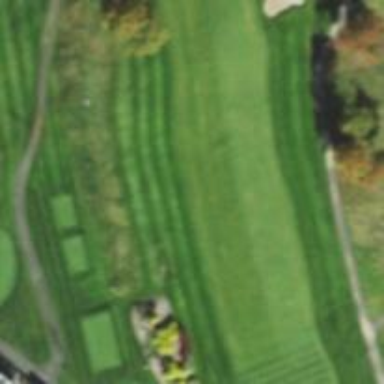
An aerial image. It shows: Golf hole.